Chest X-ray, AP view. Patient: 56 years old, sex F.
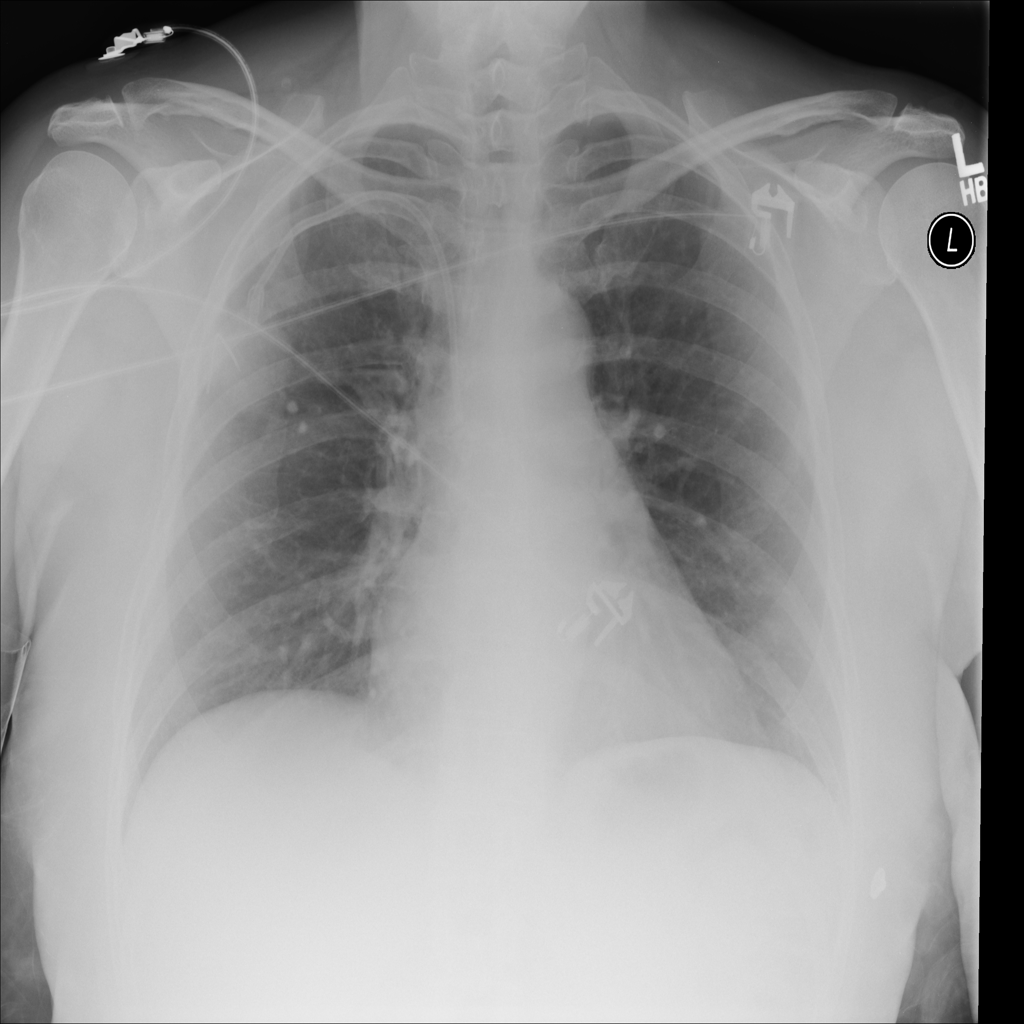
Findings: No Finding